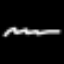
Label: squiggle